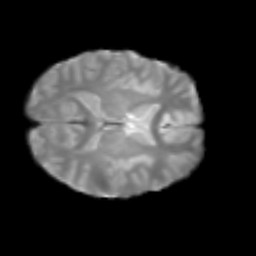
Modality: T2w
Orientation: axial
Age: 21
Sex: female
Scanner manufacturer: siemens
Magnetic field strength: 3 T
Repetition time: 2.3 s
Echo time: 0.085 s